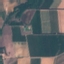
Land use / land cover: PermanentCrop